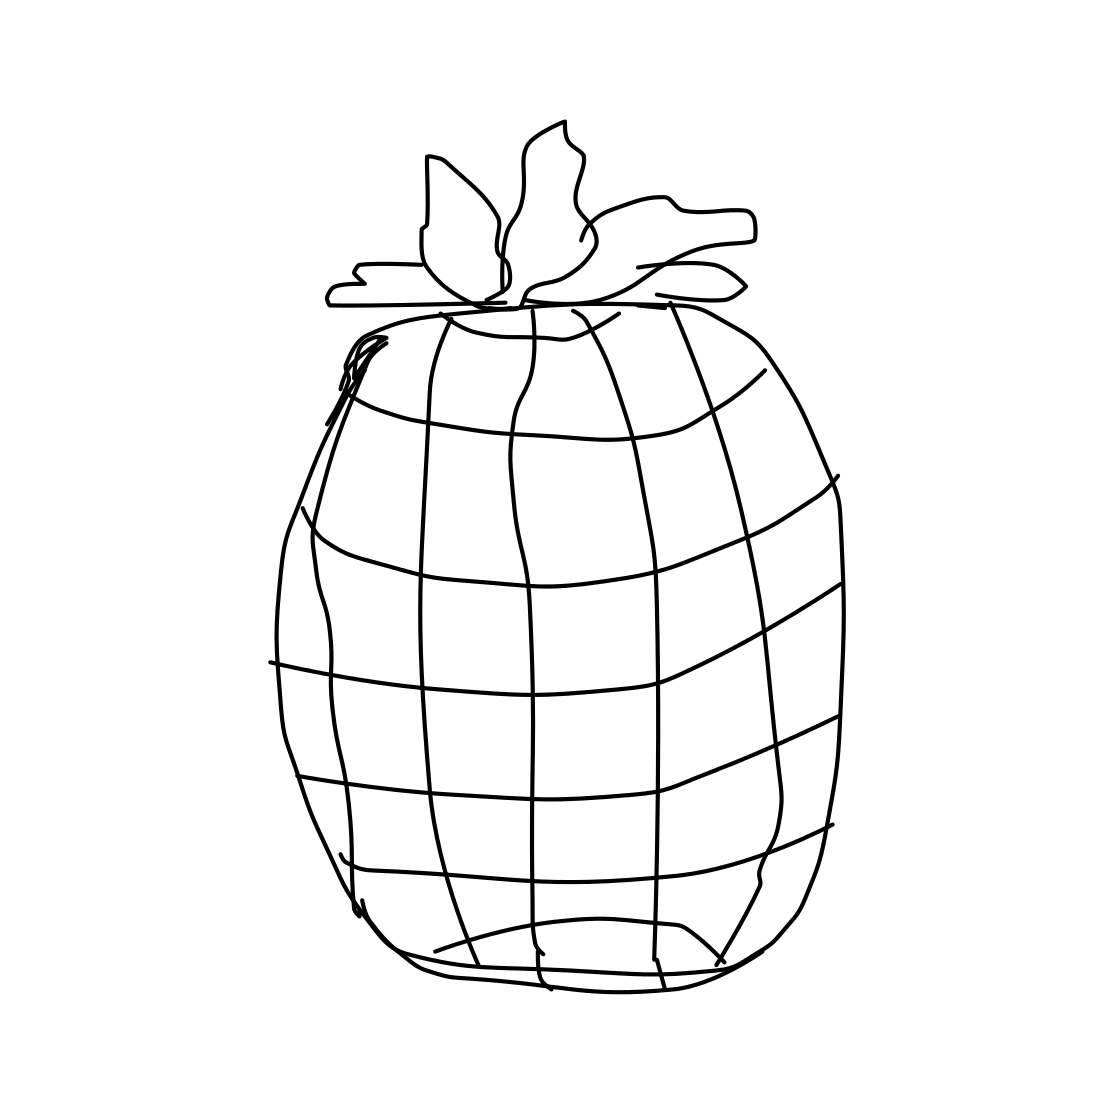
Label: pineapple